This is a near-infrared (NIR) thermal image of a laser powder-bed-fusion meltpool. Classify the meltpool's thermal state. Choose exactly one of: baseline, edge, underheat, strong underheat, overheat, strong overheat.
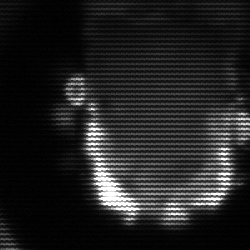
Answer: baseline